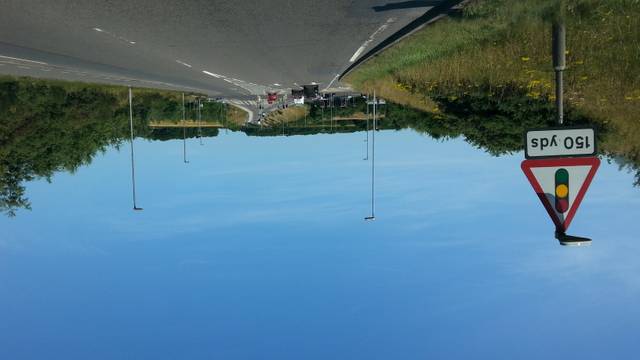
Region: United Kingdom
Coordinates: 53.118, -1.185